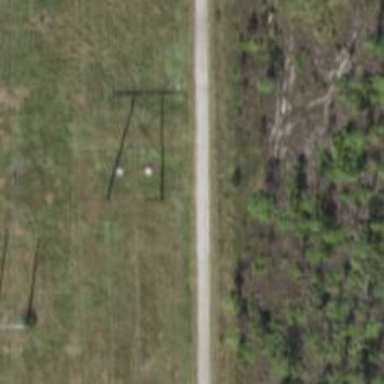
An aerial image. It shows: H-frame power tower design.